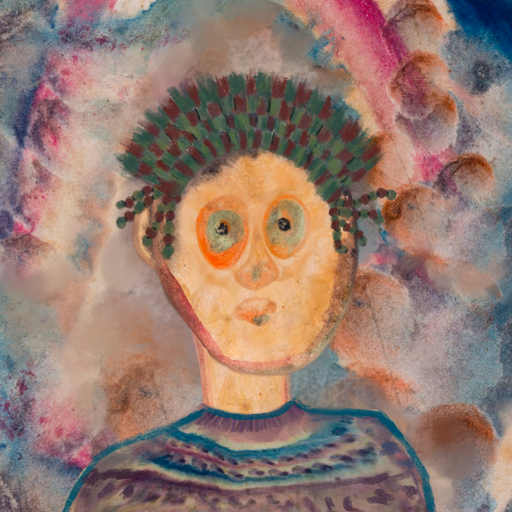
Background: Rupkatha, Head And Neck Front: Childish, Face Front: Childish, Bust: HillGirl, Hair Front: Blank, Head Accessory: After_Raid_Crown, Second Necklace: Blank, Necklace: Blank, Baby: Blank